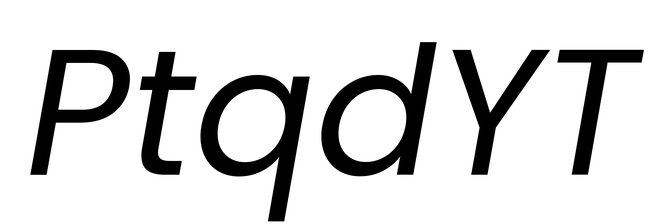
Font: Poppins-Italic